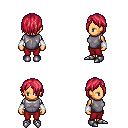
a pixel art fantasy rpg character, female body template, human, tanned skin, steel chest armor, red pants, ruby red bangs hairstyle, white cloth bracers, metal boots, four views (front, back, left, right), 2x2 character sprite sheet, small pixel art, hard edges, no anti-aliasing